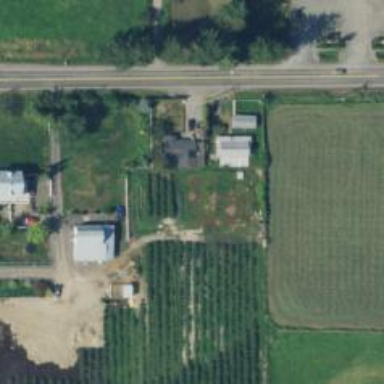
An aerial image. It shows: Farm building.